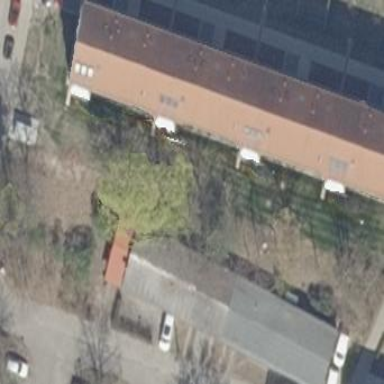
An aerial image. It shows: Residential building with red gabled roof.